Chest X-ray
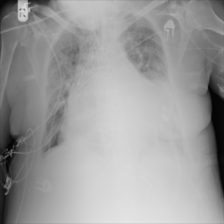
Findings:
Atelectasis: negative
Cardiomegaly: negative
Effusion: negative
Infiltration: negative
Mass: negative
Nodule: negative
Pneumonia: negative
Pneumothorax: negative
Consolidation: negative
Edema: negative
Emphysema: negative
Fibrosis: negative
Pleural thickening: negative
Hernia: negative